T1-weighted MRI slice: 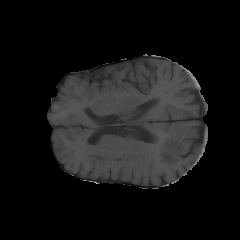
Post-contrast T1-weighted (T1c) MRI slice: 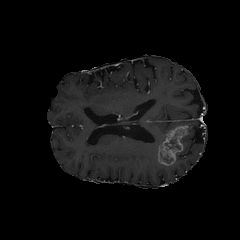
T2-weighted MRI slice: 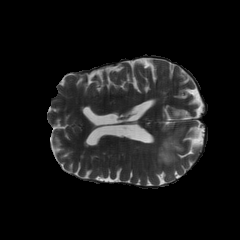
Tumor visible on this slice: yes